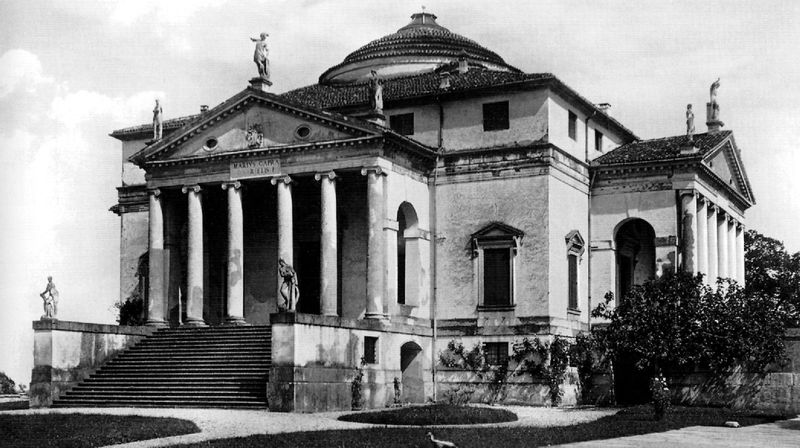
Titel: “La Rotonda” bei Vicenza
Künstler: Andrea Palladio
Standort: Vicenza (EU - I - Venetien)
Schlagwörter: baum, nackt, vogel, weiß, bäume, fenster, schwarz, säule, säulen, dach, gebäude, haus, park, rasen, weg, wiese, wand, architektur, büsche, kirche, oper, pflanzen, brunnen, garten, skulptur, statue, schrift, ecke, bogen, dächer, giebel, mauer, ziegel, opernhaus, figuren, kuppel, treppe, treppen, inschrift, monumental, foto, fotografie, photographie, eingang, eckig, schönheit, schwarz weiß, scharz, kapitelle, villa, skulpturen, statuen, ionisch, auffahrt, tempel, schnecken, fotographie, rondell, zentralbau, figut, palladio, vorhalle, panteon, dachreiter, rotonda, architekturansicht, greiechenland